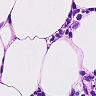
Metastatic tissue present: no